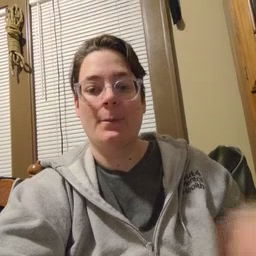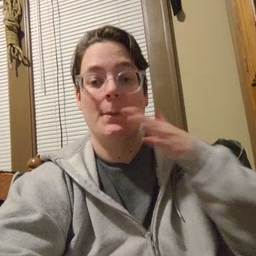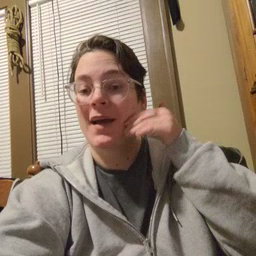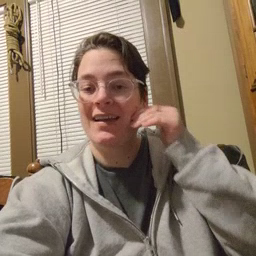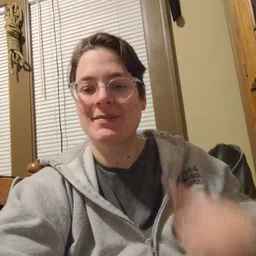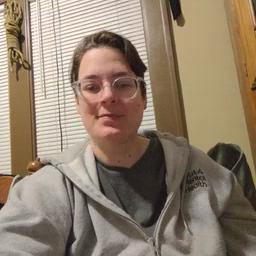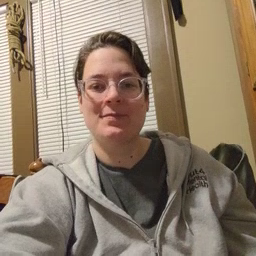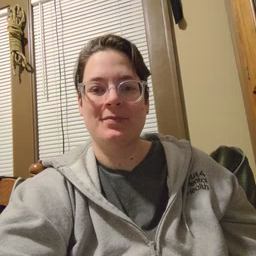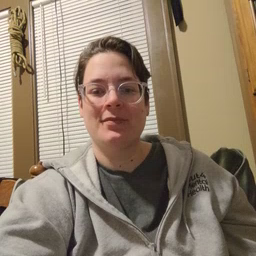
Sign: smile